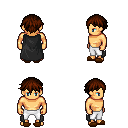
a pixel art fantasy rpg character, male body template, human, tanned skin, black cape, white pants, brown short bangs hairstyle, brown slippers, four views (front, back, left, right), 2x2 character sprite sheet, small pixel art, hard edges, no anti-aliasing